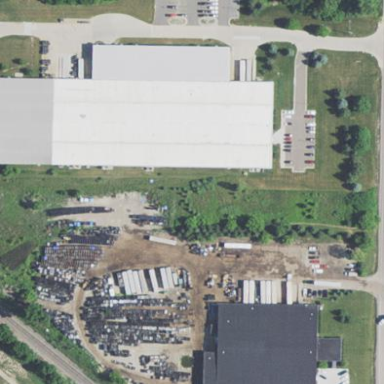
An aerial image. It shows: Industrial area designated for auto wrecking.